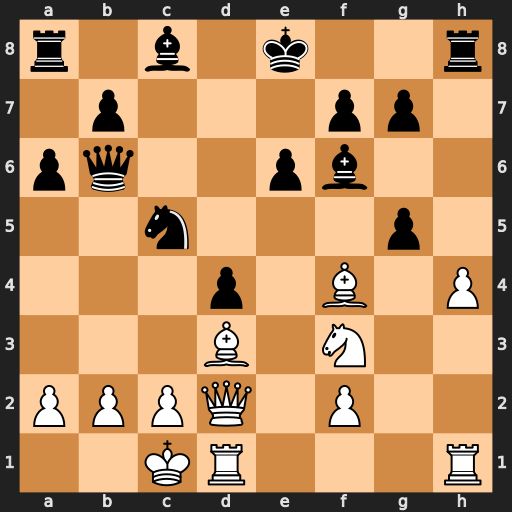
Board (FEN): r1b1k2r/1p3pp1/pq2pb2/2n3p1/3p1B1P/3B1N2/PPPQ1P2/2KR3R
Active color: w
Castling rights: kq
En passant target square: -
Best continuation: hxg5 Rxh1 Rxh1